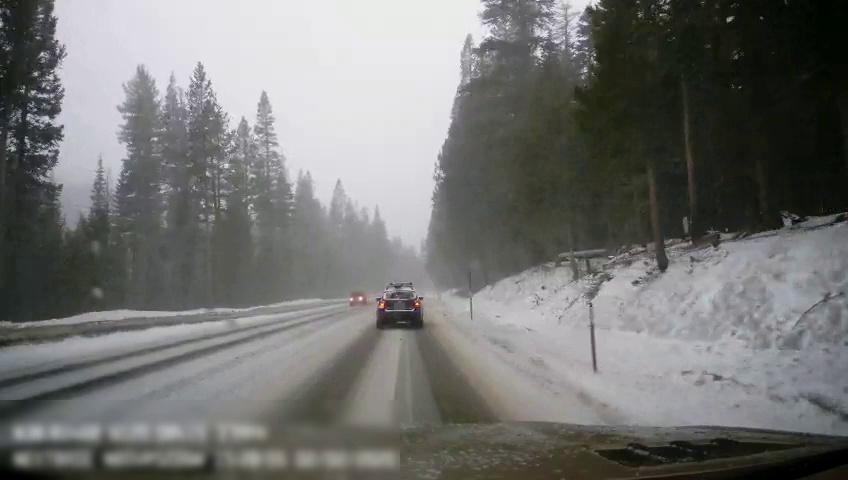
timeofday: Day
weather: Snowy
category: Drivable Space
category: Vehicles | SUV
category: Vehicles | SUV